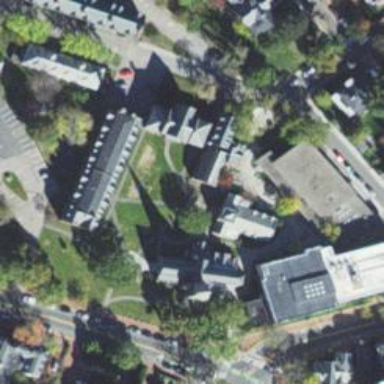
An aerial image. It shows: Historic school.